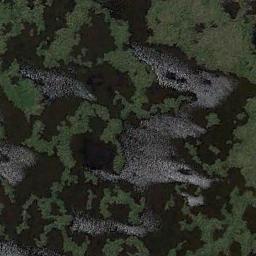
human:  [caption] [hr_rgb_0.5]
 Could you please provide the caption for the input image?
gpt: Brown trivial bare land in the river in a wetland .

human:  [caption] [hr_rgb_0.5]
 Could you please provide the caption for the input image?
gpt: Many waters of different sizes and shapes are surrounded by wetlands .

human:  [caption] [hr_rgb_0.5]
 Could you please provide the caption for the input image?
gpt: About a third of this wetland is green .

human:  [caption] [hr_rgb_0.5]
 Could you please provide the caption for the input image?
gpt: The wetland consists of bare land, Green plants and water .

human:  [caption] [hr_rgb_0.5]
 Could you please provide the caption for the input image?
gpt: There are some green areas and water areas on the wetland .